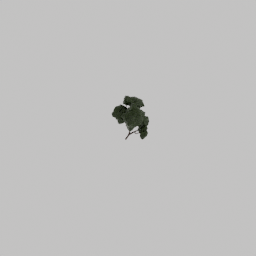
Label: nature